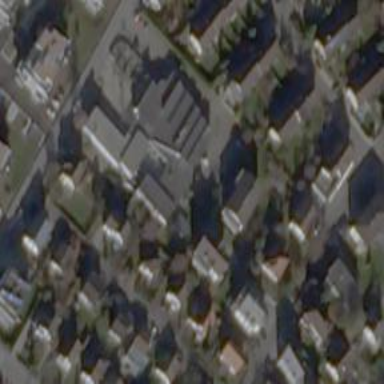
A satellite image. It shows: Church which is place of worship.